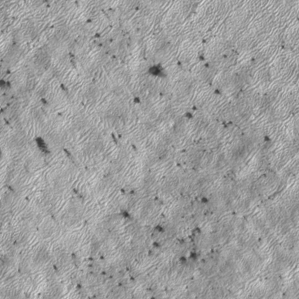
Label: frost